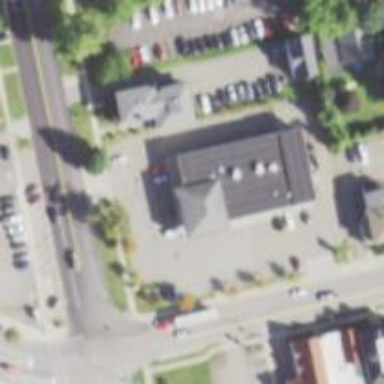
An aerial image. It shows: Pharmacy providing healthcare services.